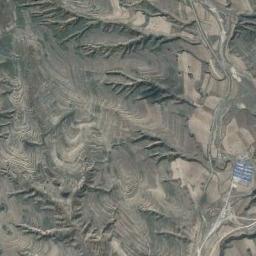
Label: mountain